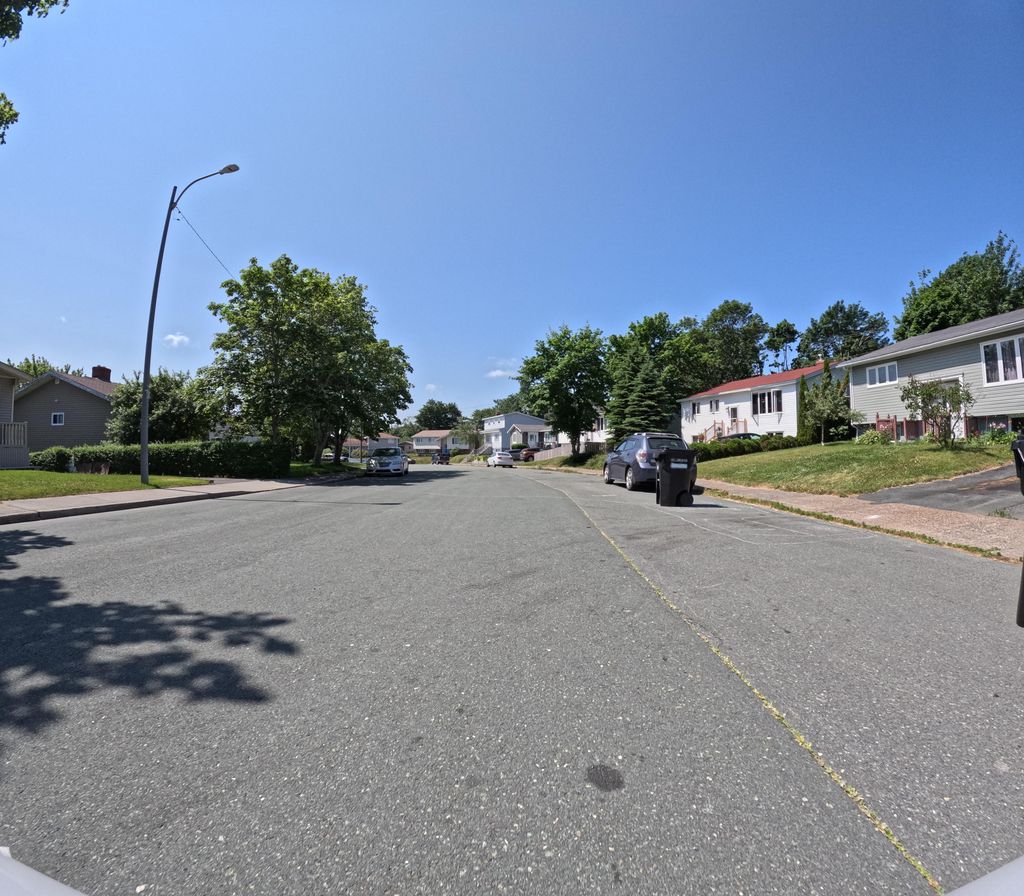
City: st_johns